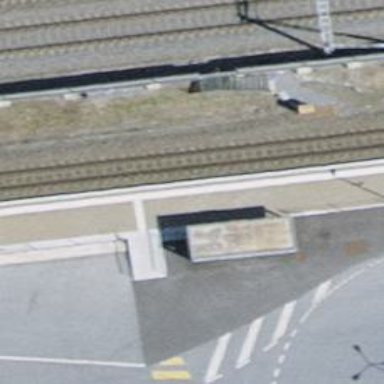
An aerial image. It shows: Narrow-gauge railway stop position for public transport.